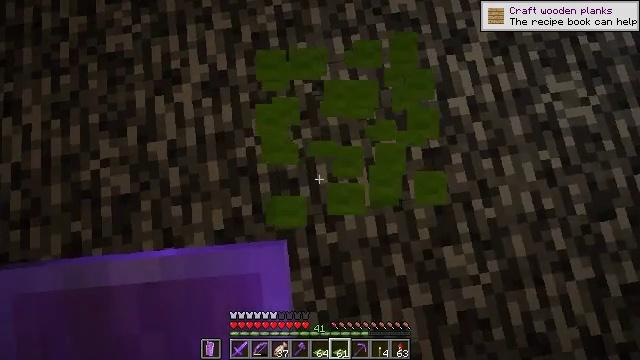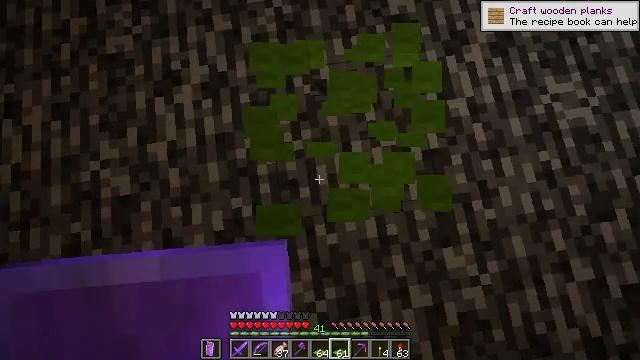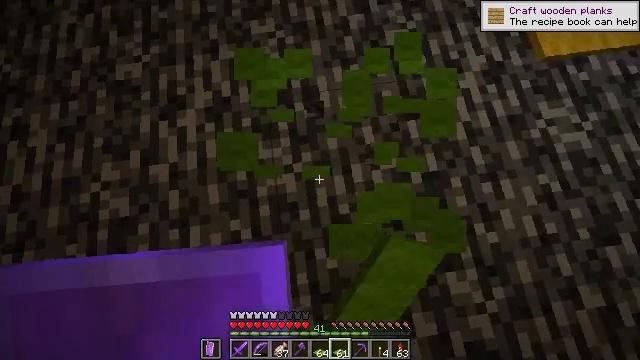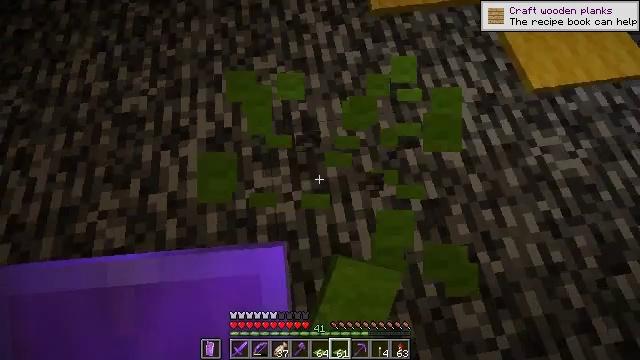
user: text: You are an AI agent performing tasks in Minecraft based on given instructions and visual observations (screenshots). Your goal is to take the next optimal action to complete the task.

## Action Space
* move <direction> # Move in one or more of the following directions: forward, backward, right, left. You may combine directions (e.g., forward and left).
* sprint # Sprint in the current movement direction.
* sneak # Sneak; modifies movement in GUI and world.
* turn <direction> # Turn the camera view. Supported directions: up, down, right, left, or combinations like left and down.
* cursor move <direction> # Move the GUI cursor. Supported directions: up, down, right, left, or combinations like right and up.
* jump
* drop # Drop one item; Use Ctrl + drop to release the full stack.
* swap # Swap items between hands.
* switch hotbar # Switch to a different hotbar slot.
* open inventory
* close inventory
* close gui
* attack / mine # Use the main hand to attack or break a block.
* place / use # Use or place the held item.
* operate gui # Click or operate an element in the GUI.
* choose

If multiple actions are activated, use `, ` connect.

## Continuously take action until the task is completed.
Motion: motion action
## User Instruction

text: Mine the lime carpet.
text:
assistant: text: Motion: attack / mine
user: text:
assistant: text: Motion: turn up, attack / mine
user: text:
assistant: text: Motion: turn up, attack / mine
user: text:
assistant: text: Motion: attack / mine